Question: I don't know why this program goes wrong, because it is simple; however, if I can't use 'vector' in GMP, the task will be so hard.
This is my code:
'''
vector<mpz_t> elements;
cout << elements.size() << endl;
mpz_t a;
mpz_init(a);
elements.push_back(a);
'''
This works well, but it is not as useful as 'vector':
'''
// mpz_t b[10];
// for (int i = 0; i < 10; i++){
// mpz_init(b[i]);
// }
'''

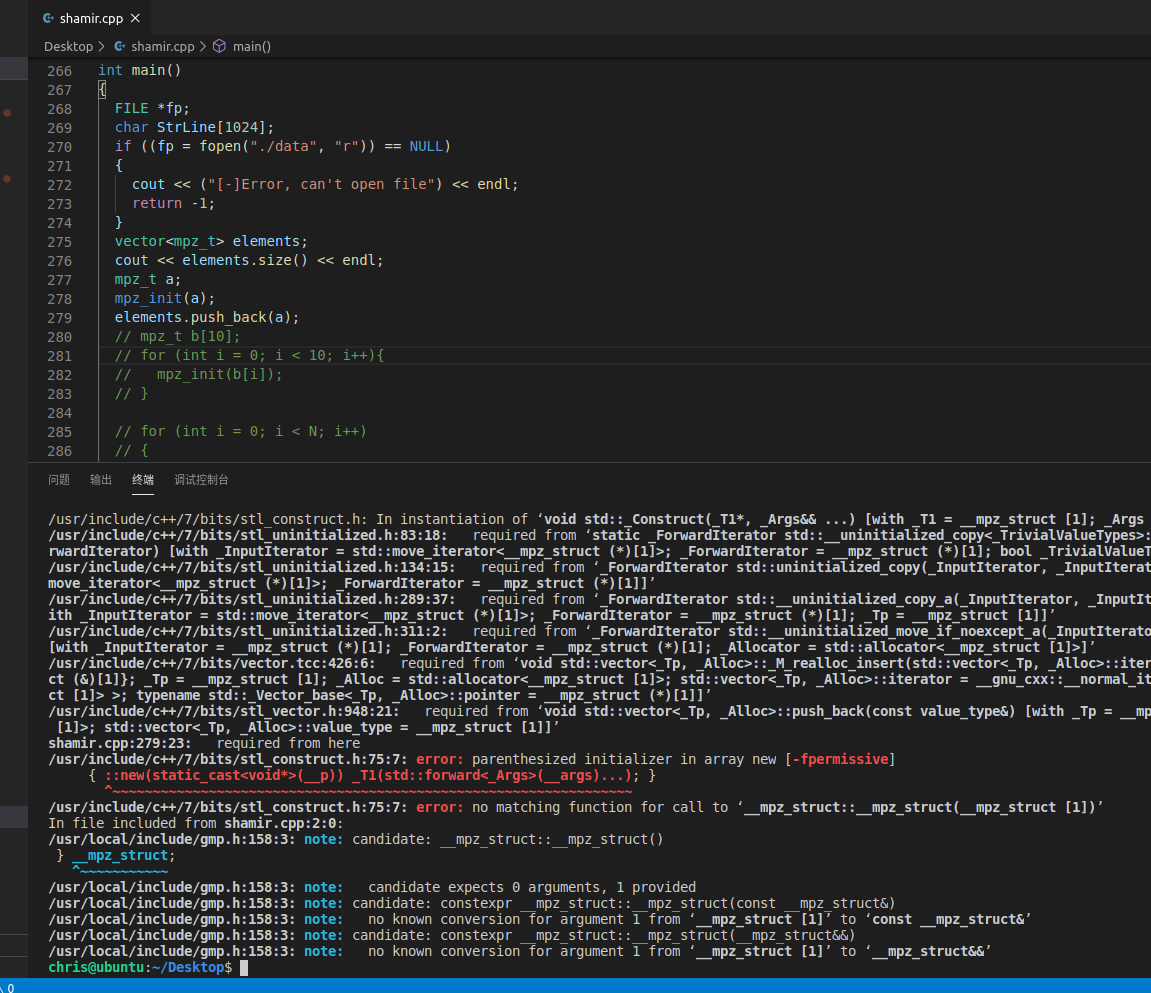
Answer: 'mpz_t' is a 'typedef' to an array type. Instead of a vector of 'mpz_t', in C++ I would advise to either encapsulate 'mpz_t' in your own class (that will also allow to manage memory) or use a vector of pointers to 'mpz_t'.
As for the first option, <URL> in the name of 'mpz_class'.
> why i can't use vector with mpz_t in gmp?
'mpz_t' is a typedef to an array type. (From the answer of <URL>: arrays are not copy constructible and not assignable, so you can't do 'std::vector<int[1]>'.